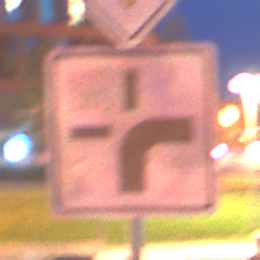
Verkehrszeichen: VerlaufVorfahrtsstrasse3
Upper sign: Vorfahrtsstrasse
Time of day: Night
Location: Outdoor (Urban)
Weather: PartlyCloudy
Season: NotSpecified
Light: Artificial